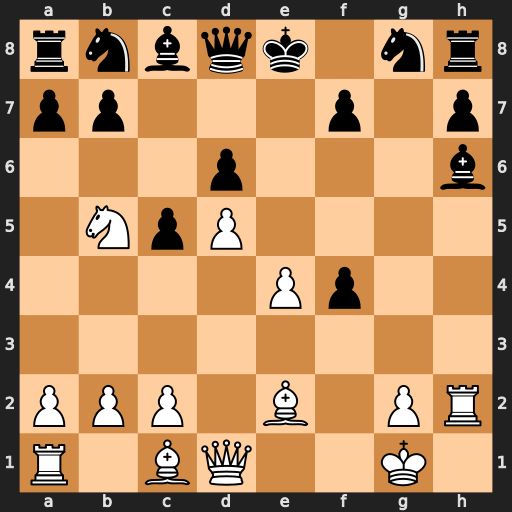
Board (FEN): rnbqk1nr/pp3p1p/3p3b/1NpP4/4Pp2/8/PPP1B1PR/R1BQ2K1
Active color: w
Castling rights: kq
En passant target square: -
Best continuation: Rxh6 Nxh6 Bxf4